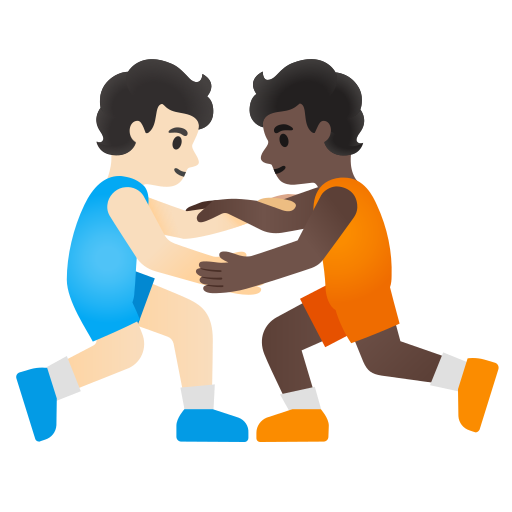
Emoji: 🧑🏻‍🫯‍🧑🏿